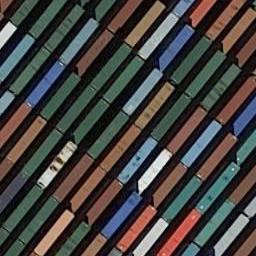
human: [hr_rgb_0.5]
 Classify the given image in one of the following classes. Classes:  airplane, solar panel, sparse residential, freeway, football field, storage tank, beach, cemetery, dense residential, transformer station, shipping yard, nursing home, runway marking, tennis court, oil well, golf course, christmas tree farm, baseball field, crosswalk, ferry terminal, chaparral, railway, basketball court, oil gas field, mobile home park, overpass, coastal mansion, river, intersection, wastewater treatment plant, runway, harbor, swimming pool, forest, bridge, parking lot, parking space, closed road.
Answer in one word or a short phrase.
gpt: shipping yard